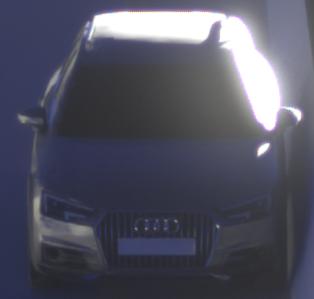
Make: Audi
Model: A4 Allroad 45 TFSI
Detailed model: A4 (B9) allroad
Model produced from: 2019/02
Model produced until: 2019/05
Doors: 5
Color: gray
Road condition: dry road
Daytime: sunrise or sunset
Contrast: high contrast